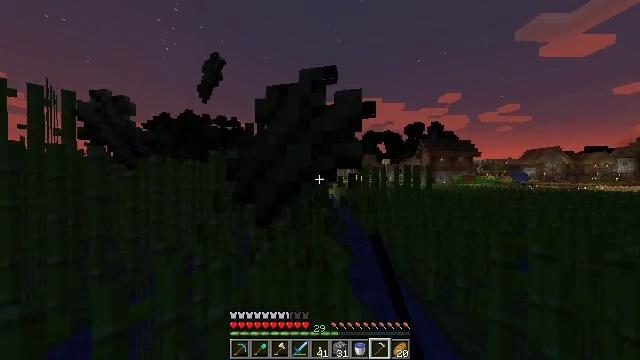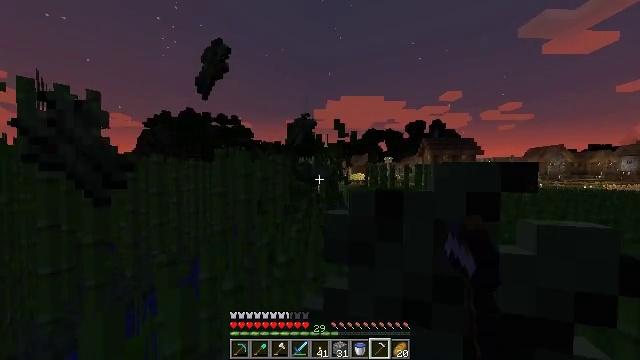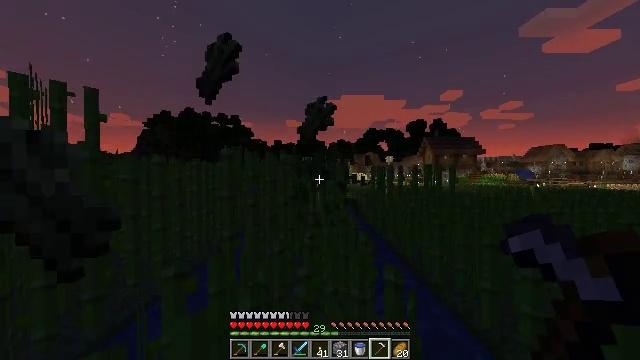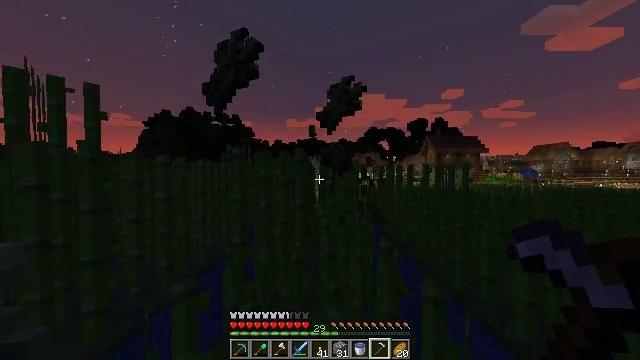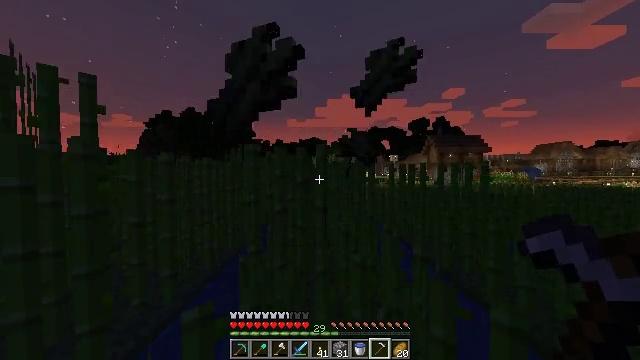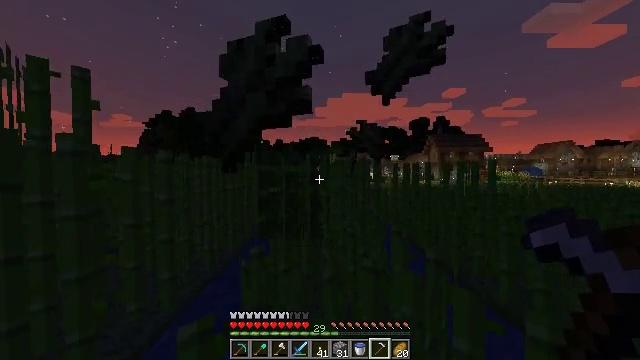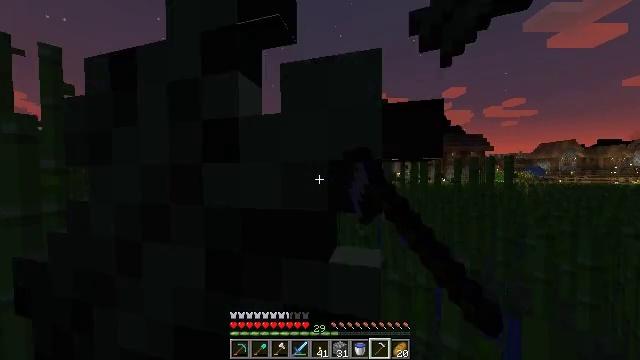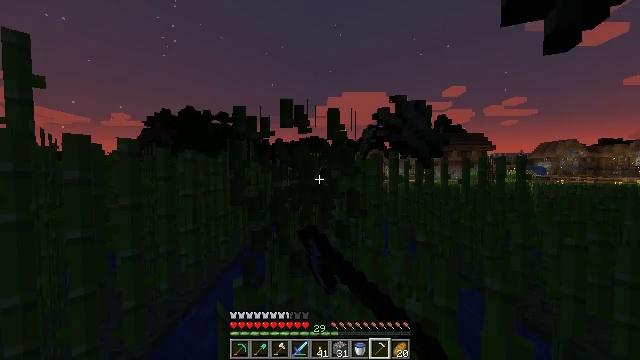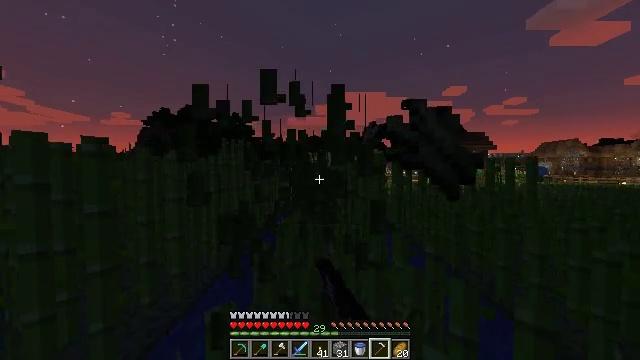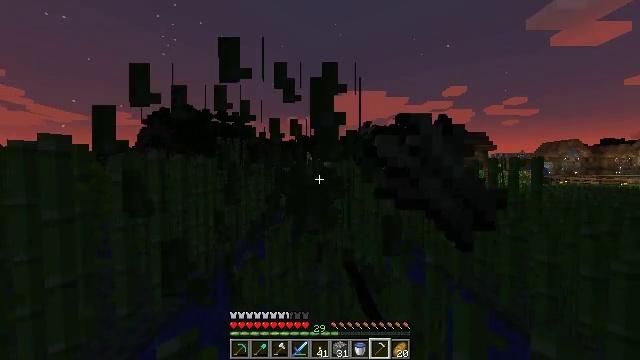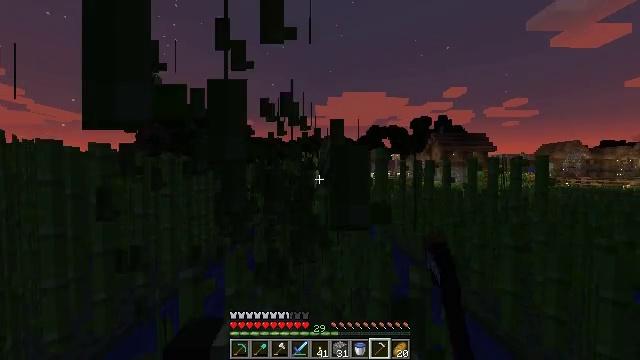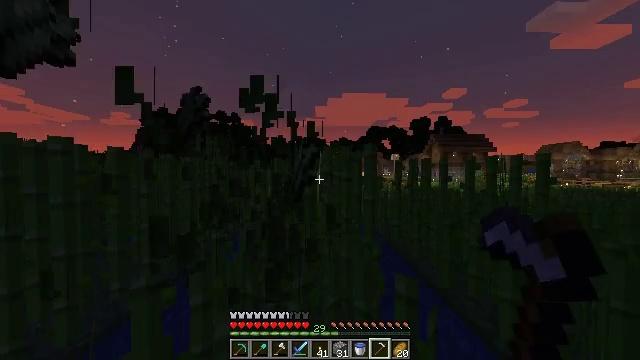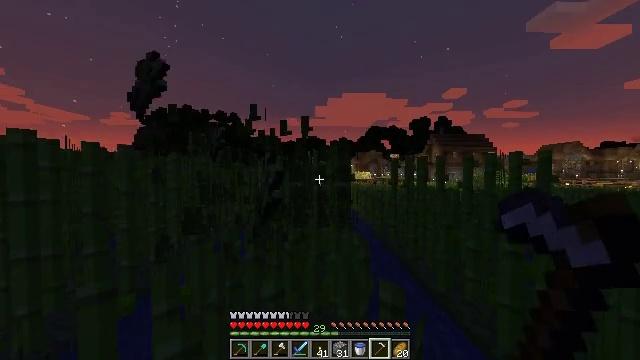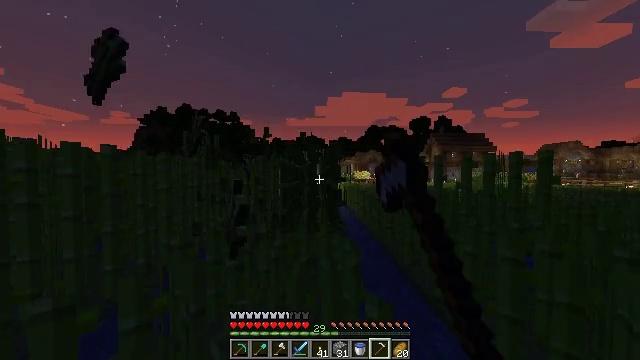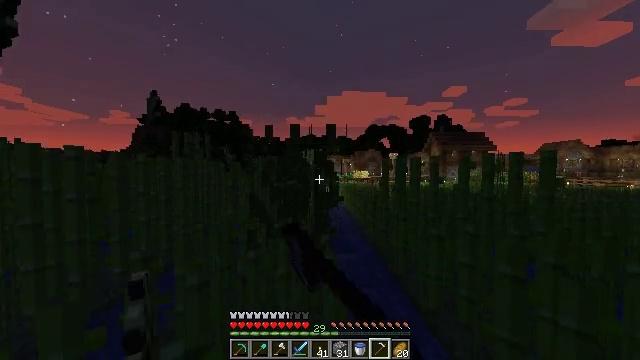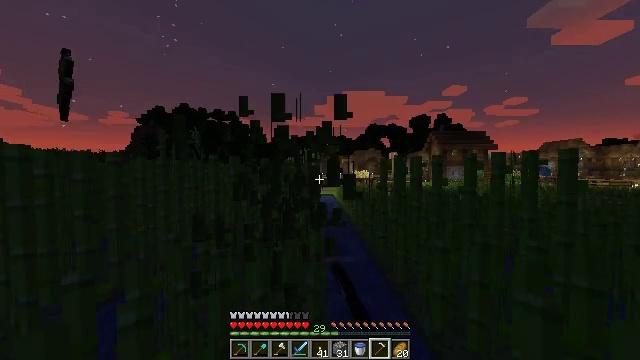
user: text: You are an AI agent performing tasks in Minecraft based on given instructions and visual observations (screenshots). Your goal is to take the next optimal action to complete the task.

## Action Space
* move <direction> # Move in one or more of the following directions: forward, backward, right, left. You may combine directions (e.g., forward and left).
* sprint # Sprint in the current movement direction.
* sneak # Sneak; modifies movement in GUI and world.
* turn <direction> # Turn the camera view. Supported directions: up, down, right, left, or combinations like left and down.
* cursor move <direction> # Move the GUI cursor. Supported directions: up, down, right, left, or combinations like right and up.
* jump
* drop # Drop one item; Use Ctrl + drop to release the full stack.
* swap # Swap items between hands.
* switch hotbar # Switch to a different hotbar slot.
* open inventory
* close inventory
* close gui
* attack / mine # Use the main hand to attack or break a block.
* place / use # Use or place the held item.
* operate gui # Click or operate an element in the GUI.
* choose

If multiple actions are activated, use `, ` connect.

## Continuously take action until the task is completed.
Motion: motion action
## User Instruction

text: Mine the sugar cane near rivers.
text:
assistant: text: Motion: move forward and move left, sprint, attack / mine
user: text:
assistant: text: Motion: move forward and move left, sprint, attack / mine
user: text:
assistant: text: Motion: move forward and move left, sprint, attack / mine
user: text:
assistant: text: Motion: move forward, sprint, attack / mine
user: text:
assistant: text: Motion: move forward, sprint, attack / mine
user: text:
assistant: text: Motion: move forward, sprint, attack / mine
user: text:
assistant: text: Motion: move forward, sprint, attack / mine
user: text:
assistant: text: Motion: move forward and move right, sprint, attack / mine
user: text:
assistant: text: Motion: move forward and move right, sprint, attack / mine
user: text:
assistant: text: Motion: move forward and move right, sprint, attack / mine
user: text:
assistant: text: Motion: move forward and move right, sprint, attack / mine
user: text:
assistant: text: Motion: move forward and move right, sprint, attack / mine
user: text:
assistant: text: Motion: move forward and move right, sprint, attack / mine
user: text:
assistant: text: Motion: move forward and move right, sprint, attack / mine
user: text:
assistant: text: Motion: move forward and move left, sprint, attack / mine
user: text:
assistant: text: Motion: move forward and move left, sprint, attack / mine
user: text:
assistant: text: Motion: move forward and move left, sprint, attack / mine
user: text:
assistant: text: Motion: move forward and move left, sprint, attack / mine
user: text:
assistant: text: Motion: move forward and move left, sprint, attack / mine
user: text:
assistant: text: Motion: move forward and move left, sprint, attack / mine
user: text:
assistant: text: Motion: move forward and move left, sprint, attack / mine
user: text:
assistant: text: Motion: move forward, sprint, attack / mine
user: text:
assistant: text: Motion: move forward, sprint, attack / mine
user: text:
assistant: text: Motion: move forward, sprint, attack / mine
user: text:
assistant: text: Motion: move forward, sprint, attack / mine
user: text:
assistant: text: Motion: move forward and move right, sprint, attack / mine
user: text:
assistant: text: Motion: move forward and move right, sprint, attack / mine
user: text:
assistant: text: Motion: move forward and move right, sprint, attack / mine
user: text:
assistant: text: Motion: move forward and move right, sprint, attack / mine
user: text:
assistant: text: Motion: move forward and move right, sprint, attack / mine